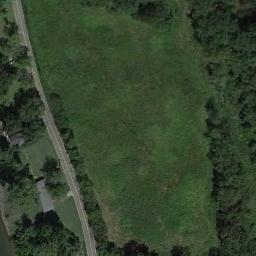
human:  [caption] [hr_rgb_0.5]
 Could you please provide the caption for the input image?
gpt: This meadow with dense grasses is surrounded by some trees and a road goes through the meadow .

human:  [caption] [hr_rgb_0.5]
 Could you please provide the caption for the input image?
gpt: There are many trees on the meadow .

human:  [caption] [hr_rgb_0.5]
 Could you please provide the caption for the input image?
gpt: There is a road and some trees next to the meadow .

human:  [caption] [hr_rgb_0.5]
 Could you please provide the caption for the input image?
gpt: The grass is flanked by lush woods .

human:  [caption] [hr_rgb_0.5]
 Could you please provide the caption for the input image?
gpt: There are many green trees and a road beside the green meadow .